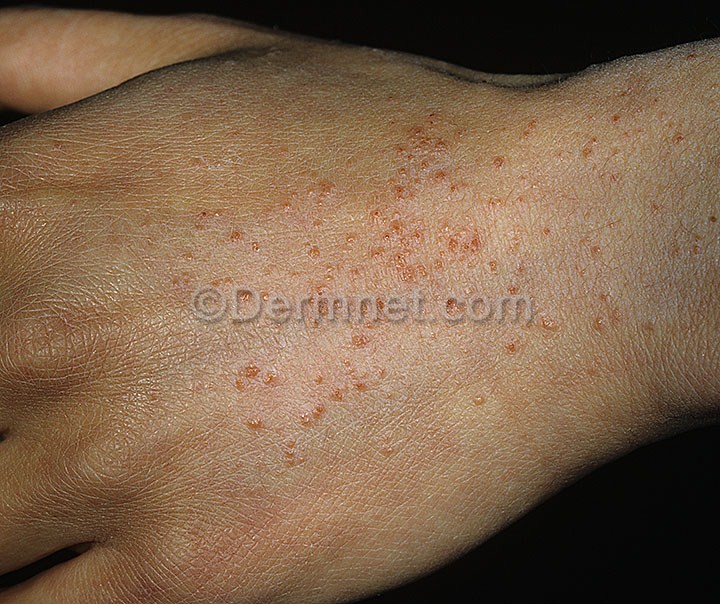
Disease: Light Diseases and Disorders of Pigmentation